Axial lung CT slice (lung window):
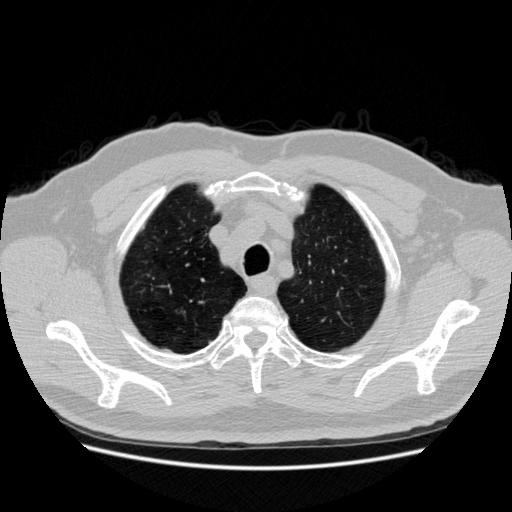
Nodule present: no